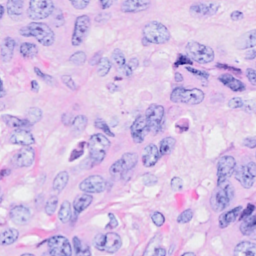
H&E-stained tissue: Breast